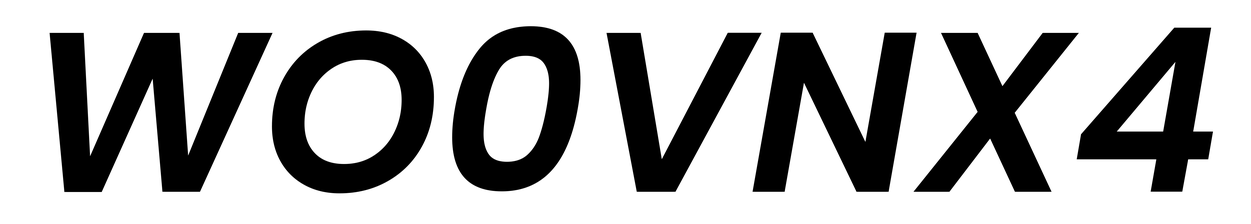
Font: Poppins-SemiBoldItalic